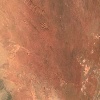
Label: land